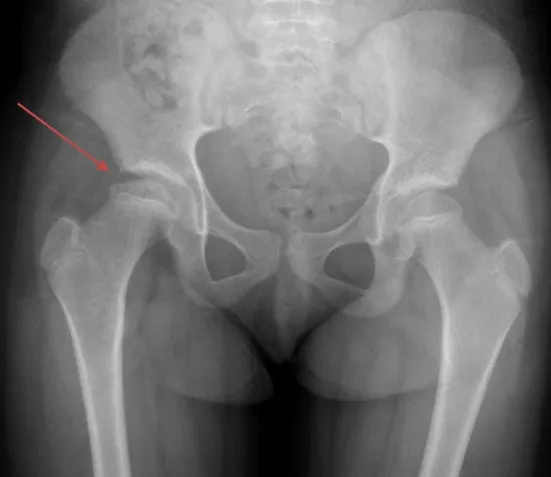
At onset of knee pain: Right capital femoral epiphyseal height loss was observed without evidence of slippage. No significant sclerosis.
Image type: radiology (x_ray)